Interaction volume radius: 5 \u00c5
Interaction volume height: 20 \u00c5
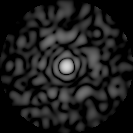
Disorder parameter: 0.8466